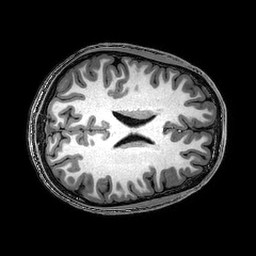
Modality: T1w
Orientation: axial
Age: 20
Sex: male
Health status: healthy
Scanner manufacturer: philips
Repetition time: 0.008287 s
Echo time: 0.0038 s